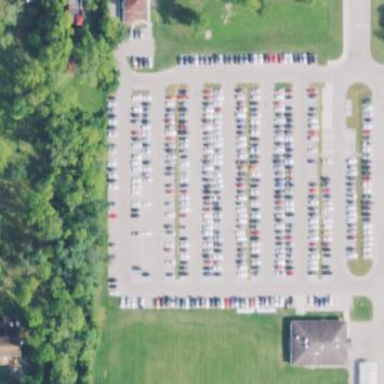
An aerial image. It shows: Park and ride parking facility with surface parking.